Question: This is a recursive algorithm that I came up with. I've seen examples of algorithms that are similar to this in books.
'''
f(n)
if n is an integer
return n
else
l = left child of n
r = right child of n
return f(l) n f(r)
'''

It can be used to evaluate expression trees like the one shown on the left in the above image in Th(n) time. As long as this is all correct, I want to extend it to evaluate expression trees like the one on the right, where common subexpressions are de-duplicated. I think the algorithm can evaluate these types of trees correctly, but I am not sure of the time that it will take. Perhaps some method of storing subtrees should be used? Such as:
'''
f(n, A)
if n is an integer
return node
else
if n has more than 1 parent AND n is in A (A is a list of stored subtrees)
return n from A
else
l = left child of n
r = right child of n
s = f(l, A) n f(r, A)
add s to list A
return s
'''
Is this extension correct? It seems really messy. Also I have a feeling it would run in O(n) time because the function would be called on n nodes and during each call it would have to iterate over a list of stored nodes that has an upper bound of n. Can this be done in better than quadratic time?
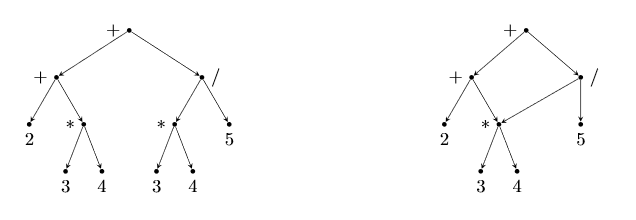
Answer: Processing a DAG should work fine if you store the result of a subgraph evaluation at the operator node upon the first visit. Any subsequent visit of that node would not trigger a recursive call to evaluate the subexpression but simply return the stored value. The technique is called 'memoization'. The run time is basically the number of edges in the graph, assuming all operator evaluations are 'O(1)'.
Pseudocode:
'''
f(n)
if n is an integer
return n
else
if property evalResult of n is defined
return property evalResult of n
else
l = left successor of n
r = right successor of n
s = f(l) n f(r)
set property evalResult of n to s
return s
'''